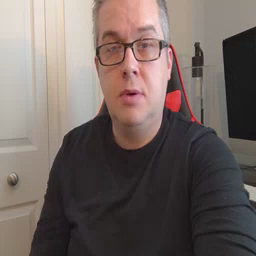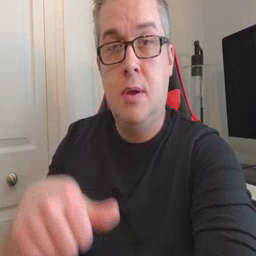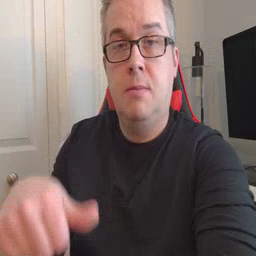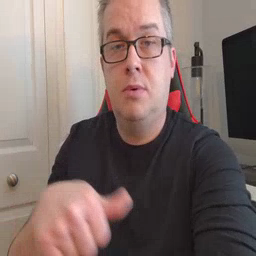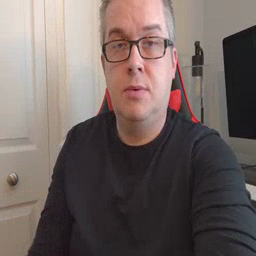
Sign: puzzle